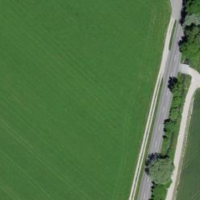
EUNIS habitat code: 52
Species observed at this site:
Lamium galeobdolon